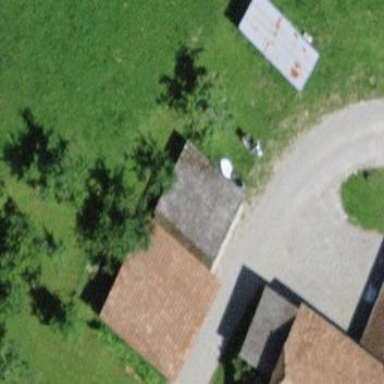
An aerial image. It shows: Garage.